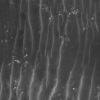
Label: not_dusty